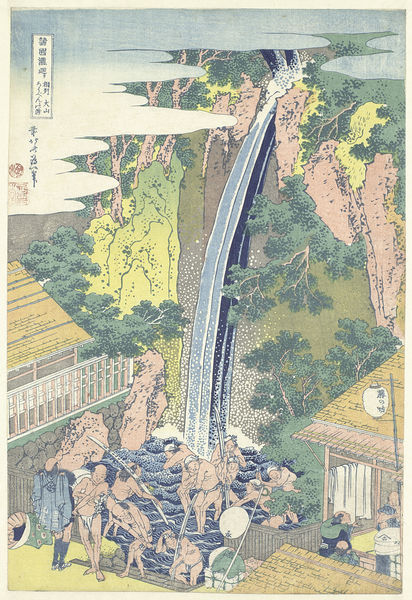
Titel: De Roben waterval te Oyama in de provincie Sagami
Künstler: Katsushika Hokusai
Standort: Amsterdam
Institution: Rijksmuseum
Schlagwörter: blue, lamp, men, people, white, black, green, old, painting, robe, table, yellow, japanese, pink, print, washing, wood, cliff, cloud, clouds, man, naked, nude, rock, rocks, sky, tree, building, hill, hills, house, landscape, mountain, mountains, orange, water, houses, roof, trees, male, light, river, paper, fence, lantern, spring, leaves, pastoral, buildings, cloth, pond, branches, bathing, fish, pool, chinese, wash, asian, stylized, fishing, japan, china, script, waterfall, mist, branch, stick, males, parasol, pole, bath, cleaning, laundry, sticks, balconies, nacked, panel, hunt, asia, source, underwear, clean, baden, japanes, shower, undressed, bathe, kanji, spa, hygiene, bathhouse, hot spring, pagodas, duschen, sauber, heissquelle, huny, edo, uikio-e, saterfall